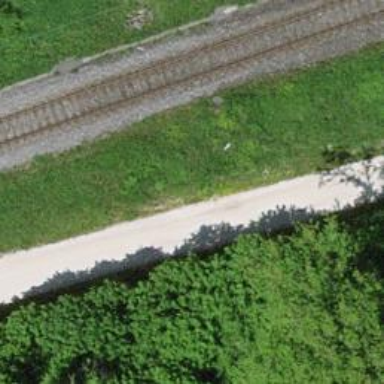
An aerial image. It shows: Track with grade2 tracktype.